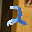
Label: 2